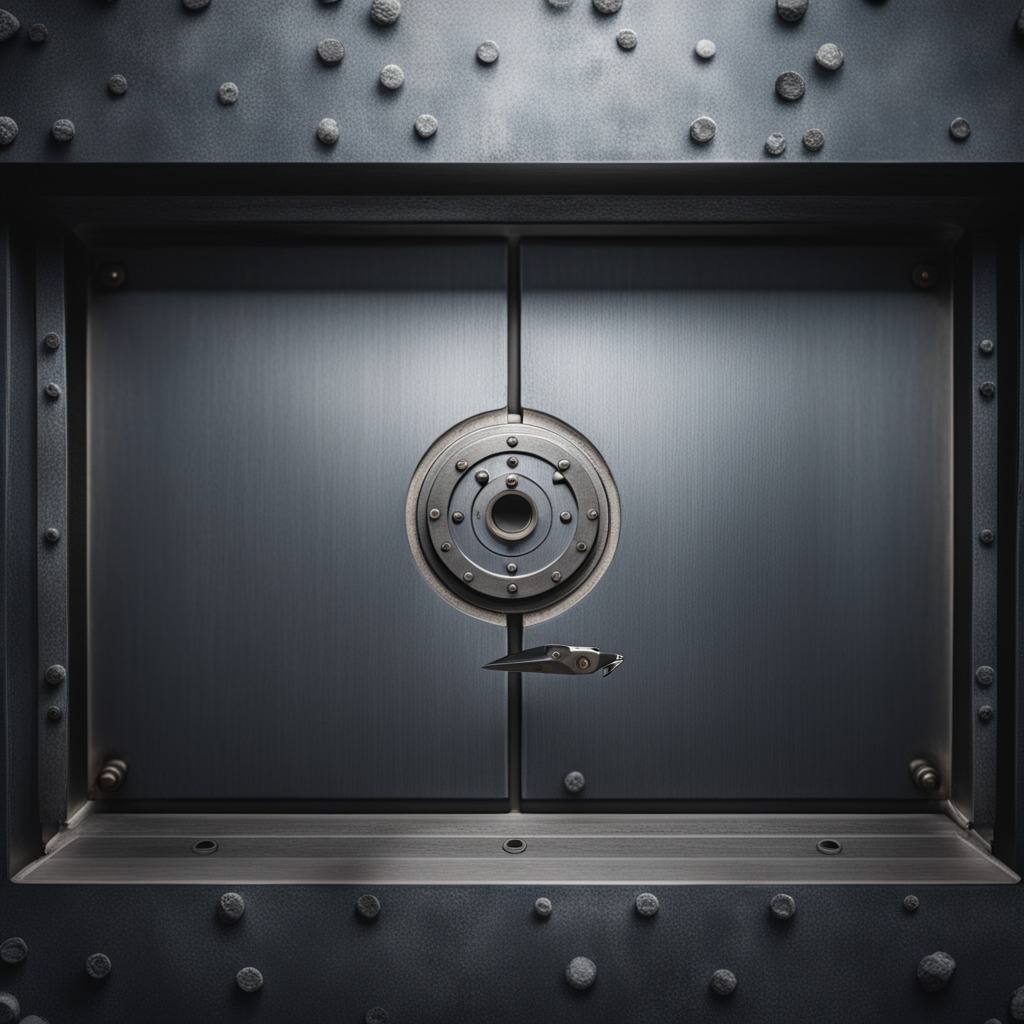
A utility knife is lying on a cold steel table in a mining workshop.